RGB frame:
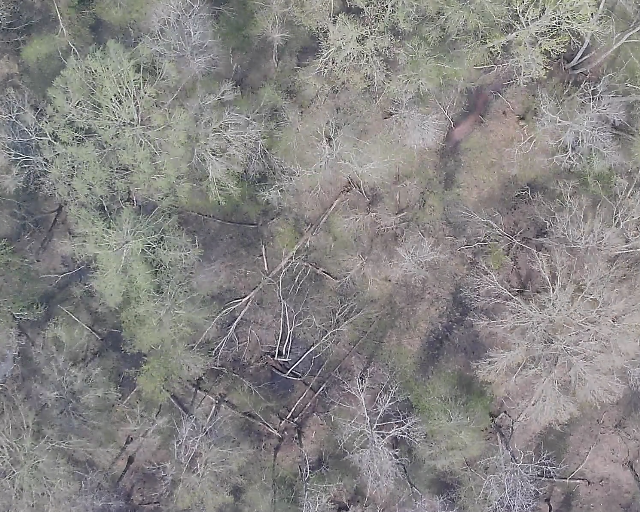
Thermal frame:
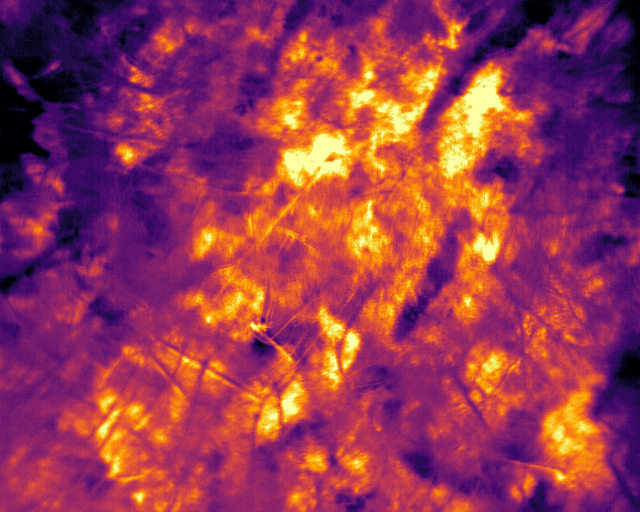
Captured: 2026-02-26 03:44:17
Pixels at or above 80 °C: 0 (fraction of frame: 0)